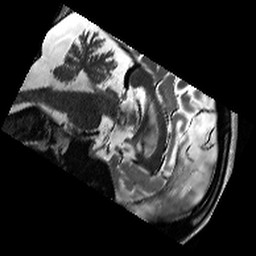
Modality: T2w
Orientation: sagittal